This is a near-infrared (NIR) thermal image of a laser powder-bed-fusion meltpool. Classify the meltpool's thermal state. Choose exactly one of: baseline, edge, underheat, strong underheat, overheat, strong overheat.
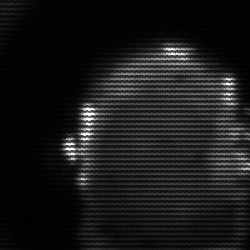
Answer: baseline